Question: Is it possible to mark a certain domain beneath the x-axis in matlab plot?
Example:

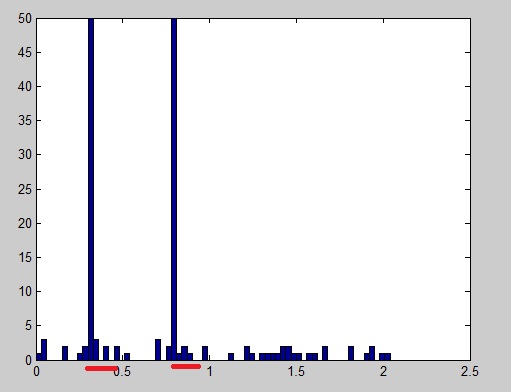
Answer: You can try <URL>s. You might have to experiment some extra, but here goes:
A bar that spans over the entire x-axis will be:
'''
x_ends = [0.131 0.908];
'''
In your case, the length of the x-axis is '2.5' (from 0 to 2.5). That means that the length of one 'dx' is:
'''
dx = diff(x_ends) / 2.5;
'''
If you want a bar that goes from '0.3' to '0.5', the length will be:
'''
bar_length = dx * (0.5 - 0.3);
'''
Since you want the bar to start in 0.3, you will have to add that to your coordinates:
'''
x_bar = [0.3 0.5]*dx+x_ends(1);
bar((1:100)/50,floor(rand(1,100)*10));
annotation('line',x_bar,[.1,.1],'Color','r','LineWidth',3);
'''
This produces:

Of course, if you change the axis or something similar, you will have to change a few things in the above.
To get an extra tick at '0.3':
'''
ax_tick = get(gca,'xtick')
set(gca, 'xtick', sort([ax_tick 0.3]))
'''
Good luck!